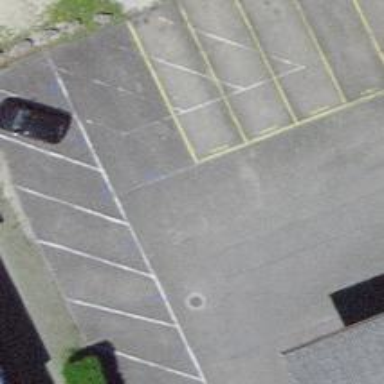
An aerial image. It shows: Driveway.